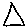
Label: triangle